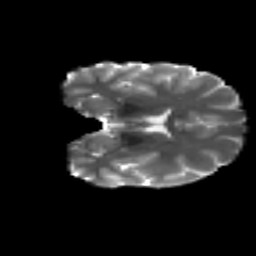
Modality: T2w
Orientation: coronal
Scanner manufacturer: siemens
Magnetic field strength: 3 T
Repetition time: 4.16 s
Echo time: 0.0806 s